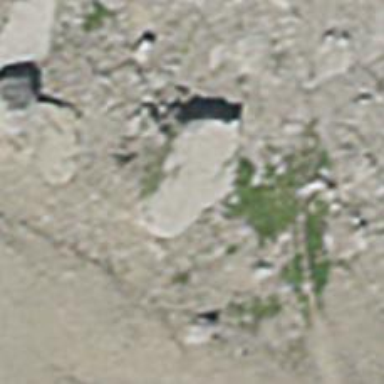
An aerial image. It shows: View of natural rock.